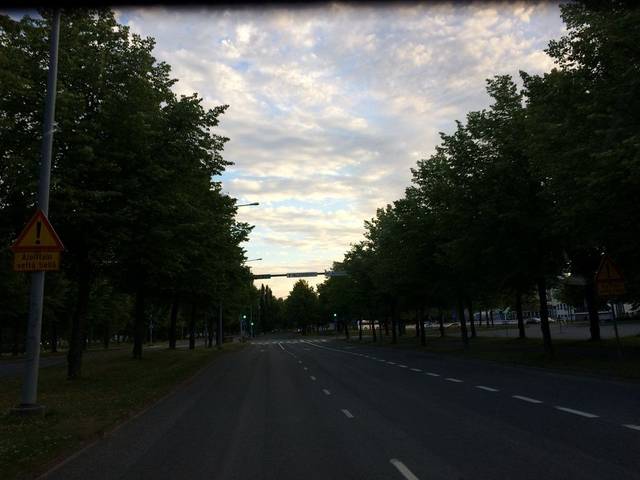
Region: Finland
Coordinates: 60.995, 24.47